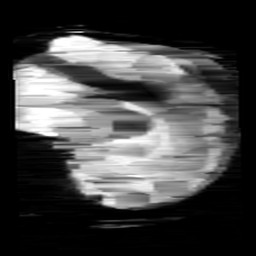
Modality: minIP
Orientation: sagittal
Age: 11
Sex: male
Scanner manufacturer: siemens
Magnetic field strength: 3 T
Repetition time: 0.027 s
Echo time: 0.02 s